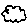
Label: cloud